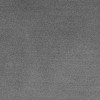
Atmospheric dust classification: dusty